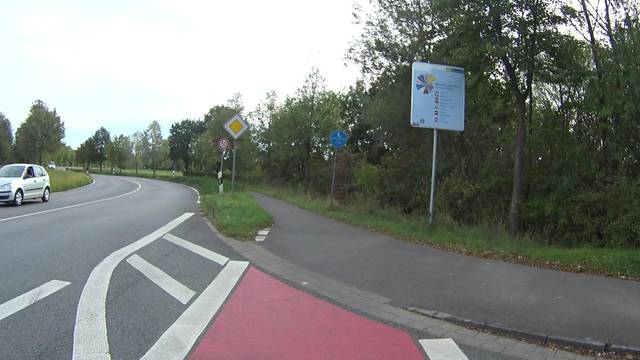
Region: Germany
Coordinates: 51.986, 7.659